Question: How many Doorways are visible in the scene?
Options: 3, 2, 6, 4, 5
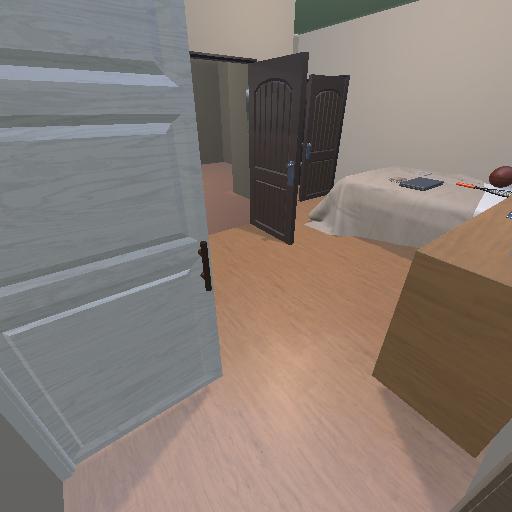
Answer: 3